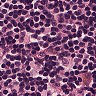
Metastatic tissue present: no